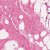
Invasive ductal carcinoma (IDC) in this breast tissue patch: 0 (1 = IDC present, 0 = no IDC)